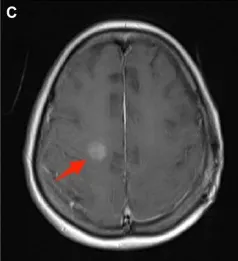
Eight months after operation, head MRI showed multiple cerebrospinal fluid dissemination metastases in the brain. (C) The arrow points to a metastatic tumor in front of the right central sulcus.
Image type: radiology (mri)